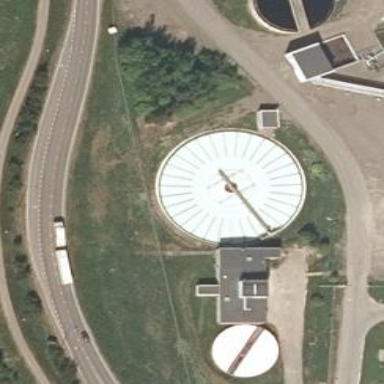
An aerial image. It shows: Silo building.